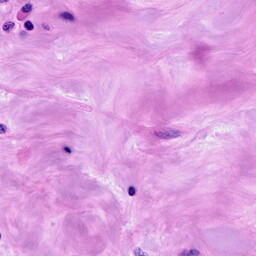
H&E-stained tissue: Breast